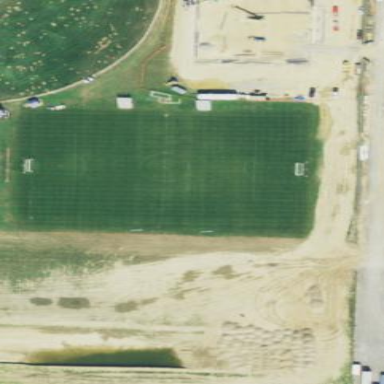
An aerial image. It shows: Soccer pitch with grass surface for leisure and sports.